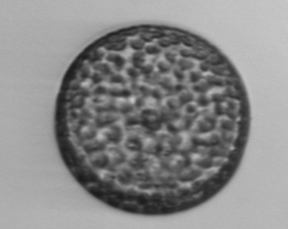
Label: Coscinodiscus